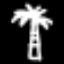
Label: palm tree